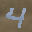
Label: 4